Field crop: maize
Growth stage: 2
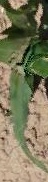
Species: maize